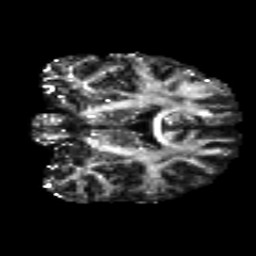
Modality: FA
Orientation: coronal
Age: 25
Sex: male
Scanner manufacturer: siemens
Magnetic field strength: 3 T
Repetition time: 8.8 s
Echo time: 0.085 s